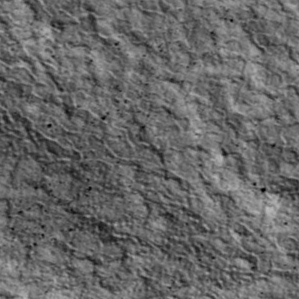
Label: non_frost